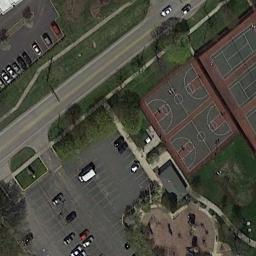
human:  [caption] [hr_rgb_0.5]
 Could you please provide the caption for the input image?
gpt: Two basketball courts next to two badminton courts and some parking lots beside .

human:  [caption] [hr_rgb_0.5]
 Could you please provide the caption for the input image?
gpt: The basketball courts are next to the parking lots .

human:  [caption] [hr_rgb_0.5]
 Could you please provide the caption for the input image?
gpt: There is a basketball court next to a parking lot with a road pass by .

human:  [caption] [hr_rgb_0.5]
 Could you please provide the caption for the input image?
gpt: There are several basketball courts next to the parking lot .

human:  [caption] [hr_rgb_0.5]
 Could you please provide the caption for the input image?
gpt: Many cars are in the parking lot next to the basketball courts .